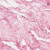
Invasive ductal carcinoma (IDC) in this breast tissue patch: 0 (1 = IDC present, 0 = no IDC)